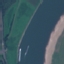
Label: River